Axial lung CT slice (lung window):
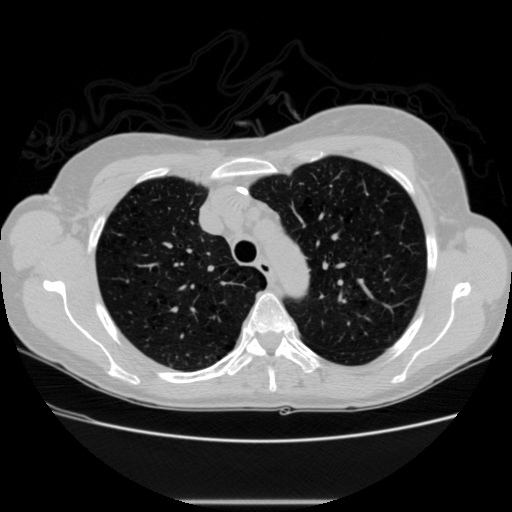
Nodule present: no